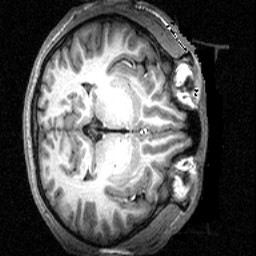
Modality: T1w
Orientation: axial
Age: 20
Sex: male